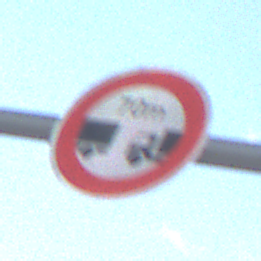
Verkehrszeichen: VerbotUnterschreitenMindestabstand
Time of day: SunriseSunset
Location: Outdoor (Nature)
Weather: PartlyCloudy
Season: NotSpecified
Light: Natural